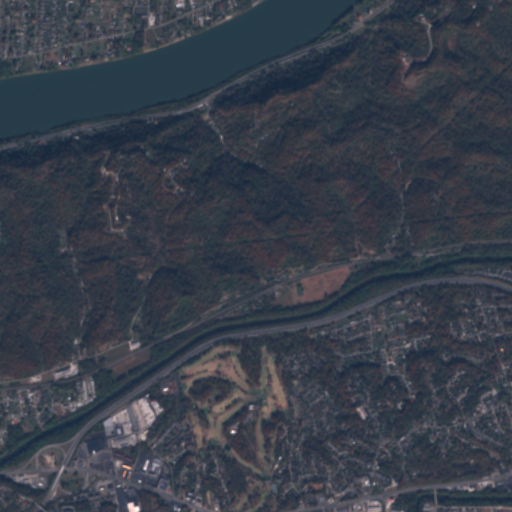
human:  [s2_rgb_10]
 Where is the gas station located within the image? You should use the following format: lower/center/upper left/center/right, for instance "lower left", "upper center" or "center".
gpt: The gas station is located in the lower left of the image.
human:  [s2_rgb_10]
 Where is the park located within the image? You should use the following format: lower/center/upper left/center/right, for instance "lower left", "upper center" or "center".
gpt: The park is located in the lower center of the image.
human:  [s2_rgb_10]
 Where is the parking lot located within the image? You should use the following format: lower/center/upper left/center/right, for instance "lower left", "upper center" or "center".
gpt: The parking lot is located in the lower of the image.
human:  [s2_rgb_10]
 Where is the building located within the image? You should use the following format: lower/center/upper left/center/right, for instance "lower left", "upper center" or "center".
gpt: The building is located in the lower of the image.
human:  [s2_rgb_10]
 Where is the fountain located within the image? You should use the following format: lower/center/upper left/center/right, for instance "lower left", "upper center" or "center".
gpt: The fountain is located in the lower center of the image.
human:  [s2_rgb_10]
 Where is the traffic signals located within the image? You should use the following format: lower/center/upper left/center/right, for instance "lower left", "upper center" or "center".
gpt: The traffic signals is located in the lower of the image.
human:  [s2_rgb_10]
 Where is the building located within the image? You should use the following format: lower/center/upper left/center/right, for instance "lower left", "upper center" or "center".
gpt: The building is located in the upper of the image.
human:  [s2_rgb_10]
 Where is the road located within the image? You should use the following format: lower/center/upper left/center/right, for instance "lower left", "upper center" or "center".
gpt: There is no road in the image.